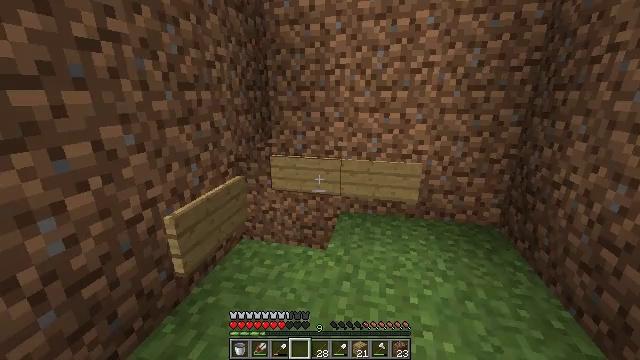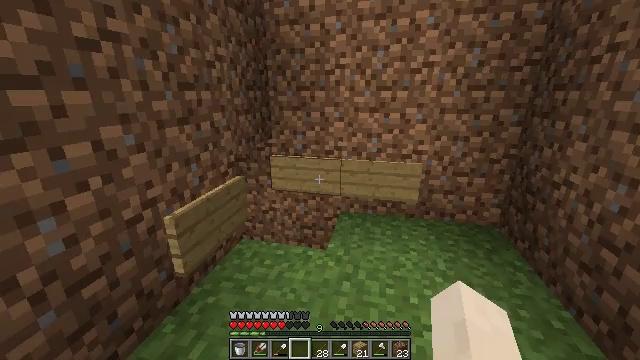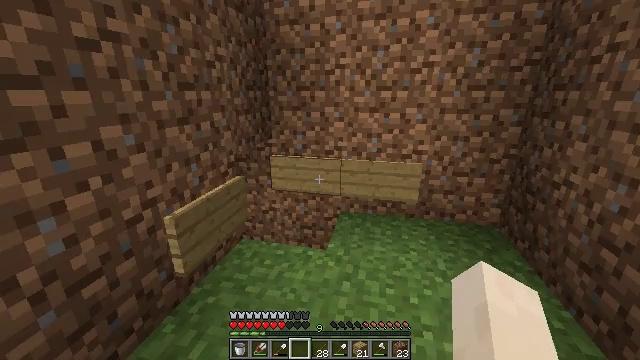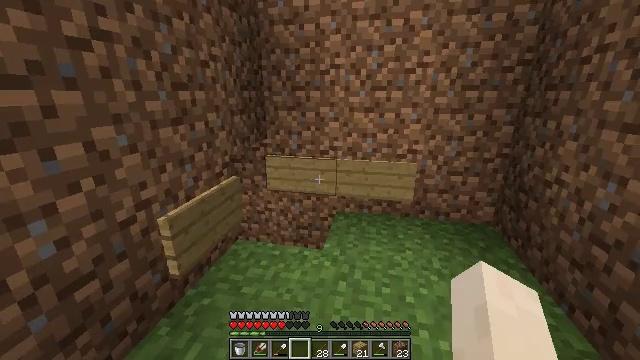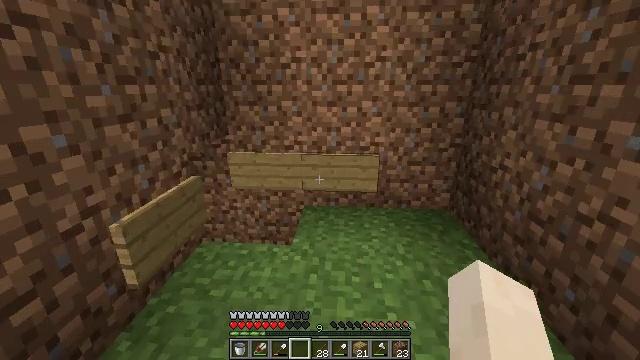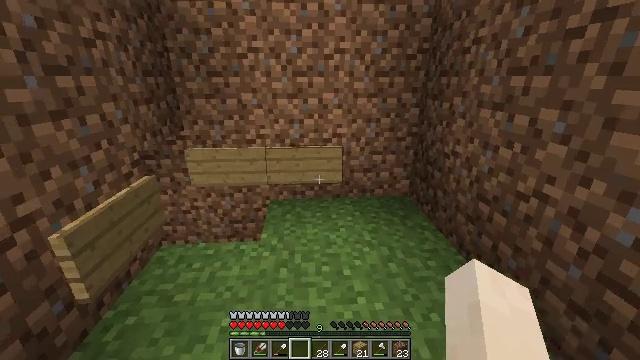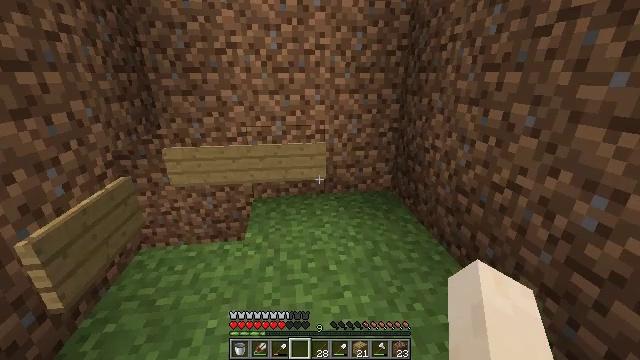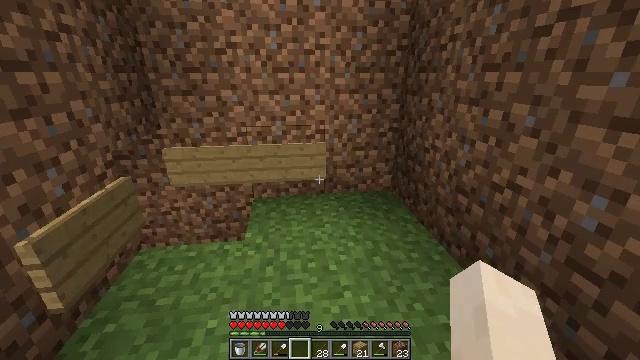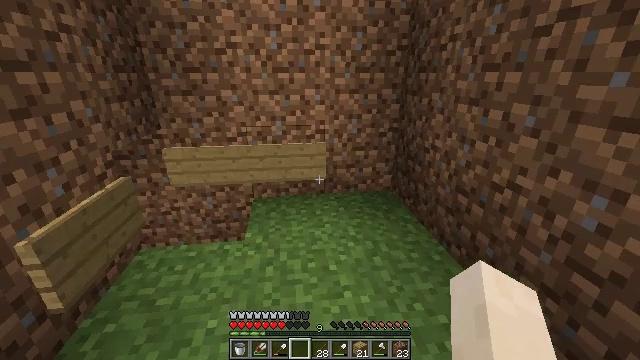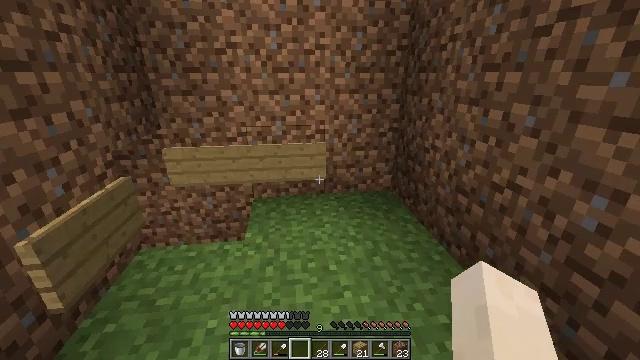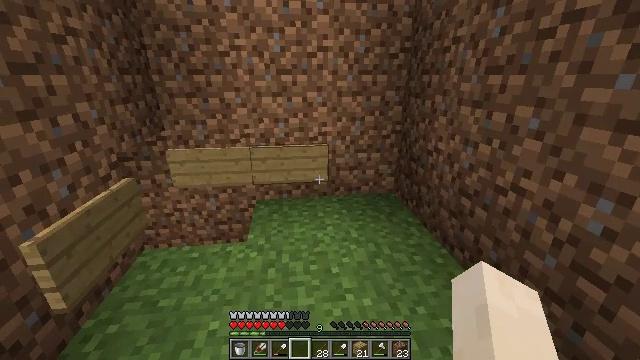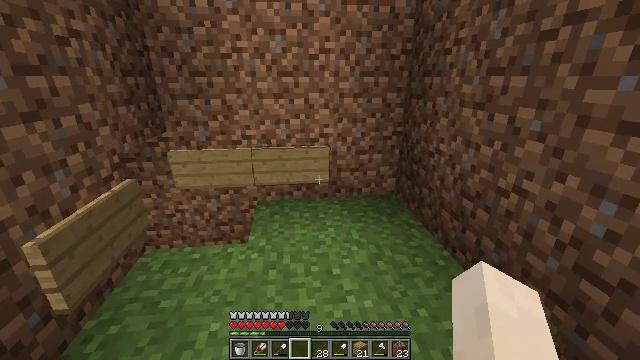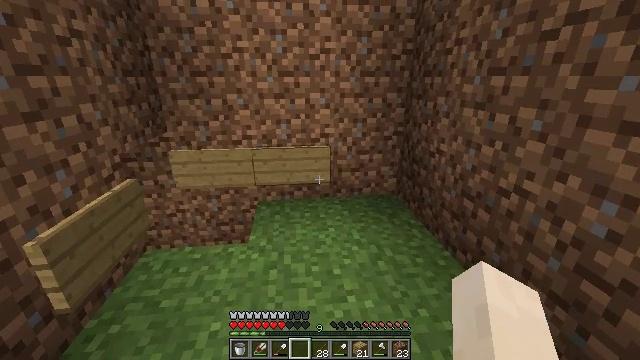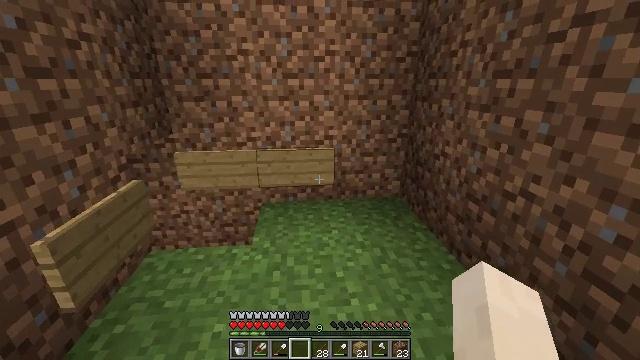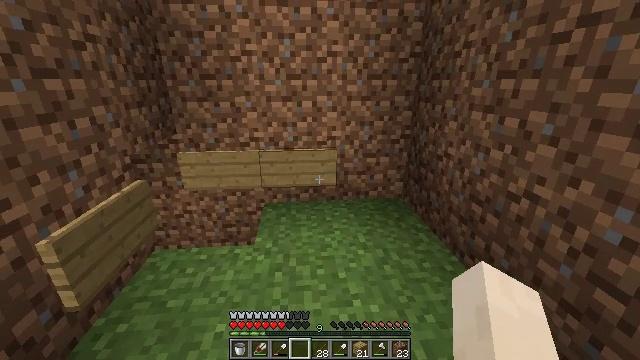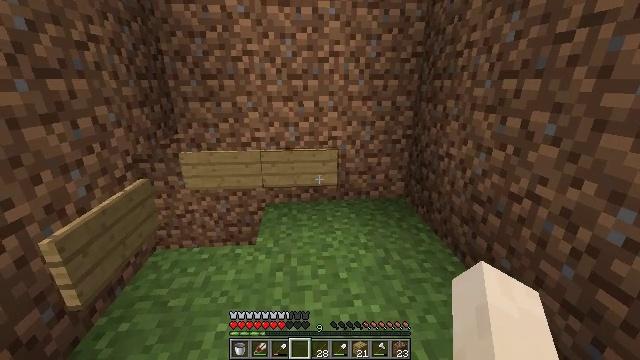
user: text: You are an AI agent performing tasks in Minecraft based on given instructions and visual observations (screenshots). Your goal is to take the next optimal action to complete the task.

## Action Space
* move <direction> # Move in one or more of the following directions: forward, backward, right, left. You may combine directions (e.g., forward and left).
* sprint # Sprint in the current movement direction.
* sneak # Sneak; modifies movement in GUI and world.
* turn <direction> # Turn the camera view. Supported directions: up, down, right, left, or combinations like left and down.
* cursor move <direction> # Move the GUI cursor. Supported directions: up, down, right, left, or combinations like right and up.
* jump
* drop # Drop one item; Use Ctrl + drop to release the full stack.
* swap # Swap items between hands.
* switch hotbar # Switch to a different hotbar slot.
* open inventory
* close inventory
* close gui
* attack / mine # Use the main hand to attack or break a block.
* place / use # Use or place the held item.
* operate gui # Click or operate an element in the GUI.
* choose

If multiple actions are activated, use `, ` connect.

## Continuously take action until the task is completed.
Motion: motion action
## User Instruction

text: Break the oak wall sign to reclaim it.
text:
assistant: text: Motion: no_op
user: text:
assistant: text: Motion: no_op
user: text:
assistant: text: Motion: turn right
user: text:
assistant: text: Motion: turn right and down
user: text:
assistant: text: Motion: turn right and down
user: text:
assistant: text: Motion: turn right
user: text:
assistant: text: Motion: no_op
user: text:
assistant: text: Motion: no_op
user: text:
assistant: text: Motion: no_op
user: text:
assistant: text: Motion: no_op
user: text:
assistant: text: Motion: no_op
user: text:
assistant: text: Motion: no_op
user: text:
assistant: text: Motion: no_op
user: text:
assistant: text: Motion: no_op
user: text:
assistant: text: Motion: no_op
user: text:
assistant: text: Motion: no_op
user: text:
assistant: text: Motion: no_op
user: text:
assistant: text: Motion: no_op
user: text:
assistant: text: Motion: no_op
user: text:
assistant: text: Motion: no_op
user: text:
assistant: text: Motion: no_op
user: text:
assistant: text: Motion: no_op
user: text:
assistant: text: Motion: no_op
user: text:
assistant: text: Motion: no_op
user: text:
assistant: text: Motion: no_op
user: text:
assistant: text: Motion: no_op
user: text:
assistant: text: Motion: no_op
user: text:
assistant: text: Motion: no_op
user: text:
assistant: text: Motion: no_op
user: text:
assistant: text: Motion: no_op